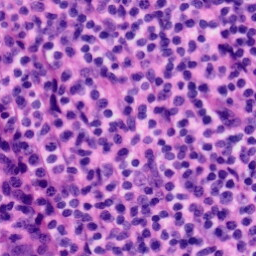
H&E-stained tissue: Tonsil